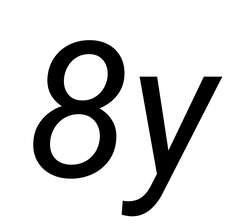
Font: Roboto-Italic_Italic